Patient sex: M
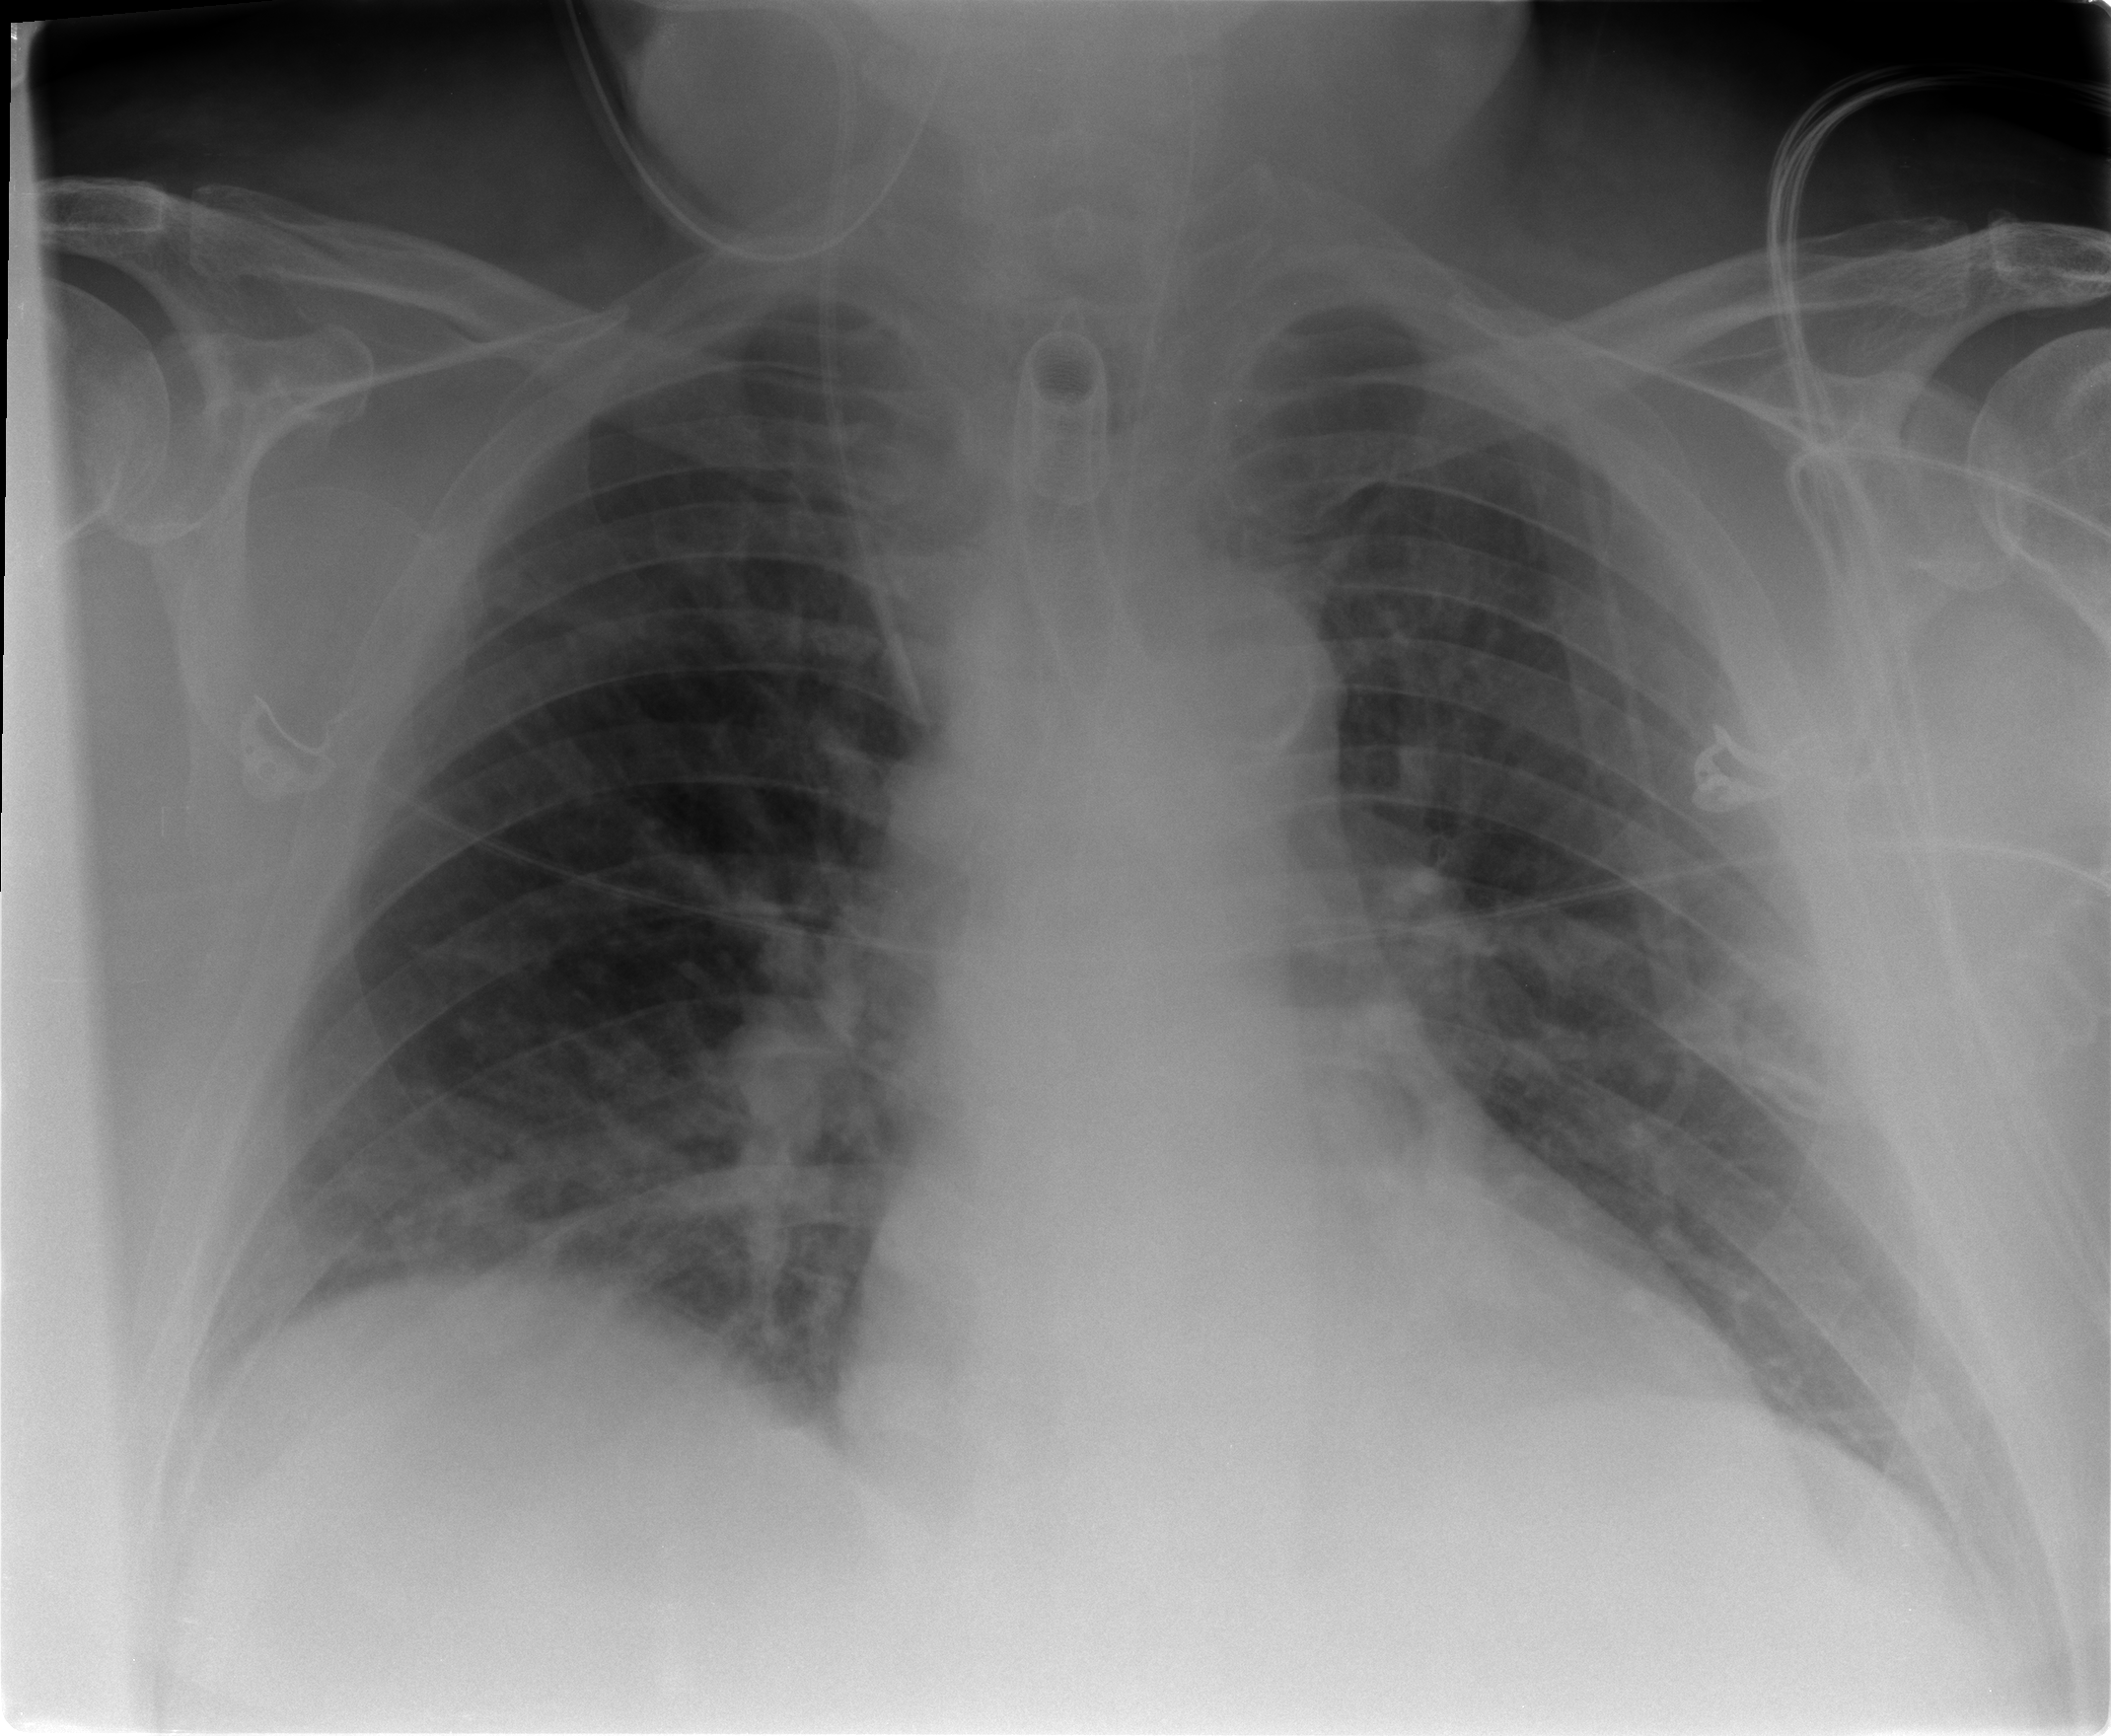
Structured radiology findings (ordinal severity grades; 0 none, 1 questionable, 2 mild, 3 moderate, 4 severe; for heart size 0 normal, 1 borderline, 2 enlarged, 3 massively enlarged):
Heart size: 1
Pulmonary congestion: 1
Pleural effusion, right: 1
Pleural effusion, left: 1
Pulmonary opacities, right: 0
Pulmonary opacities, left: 0
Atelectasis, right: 2
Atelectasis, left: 2